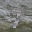
Label: 9